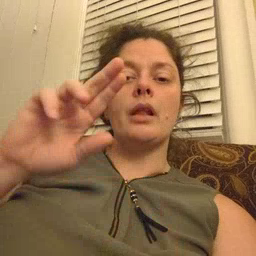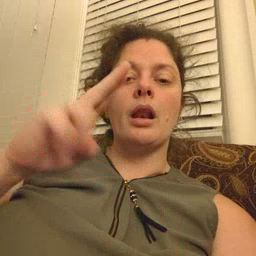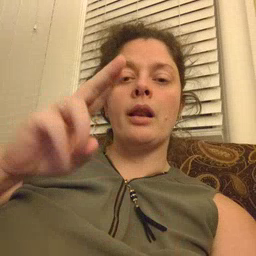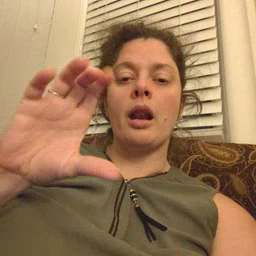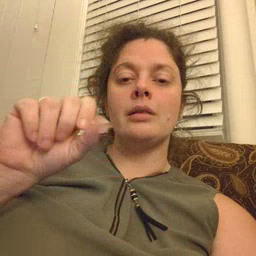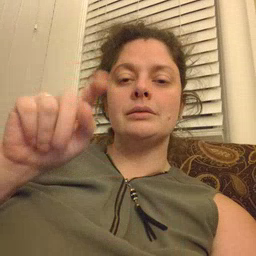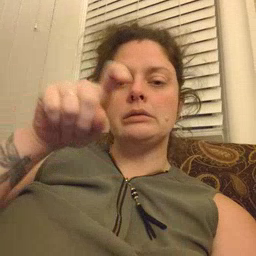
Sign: closet